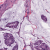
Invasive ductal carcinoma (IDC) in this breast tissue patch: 1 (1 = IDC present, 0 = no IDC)